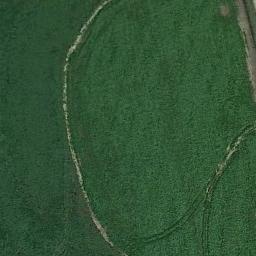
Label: meadow